Interaction volume radius: 5 \u00c5
Interaction volume height: 35 \u00c5
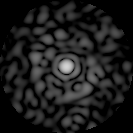
Disorder parameter: 0.8104